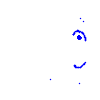
Particle: pion